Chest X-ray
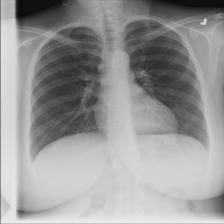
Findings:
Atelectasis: negative
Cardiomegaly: negative
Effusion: negative
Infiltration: negative
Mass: negative
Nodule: negative
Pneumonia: negative
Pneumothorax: negative
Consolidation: negative
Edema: negative
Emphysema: negative
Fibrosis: negative
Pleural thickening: negative
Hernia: negative